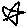
Label: star